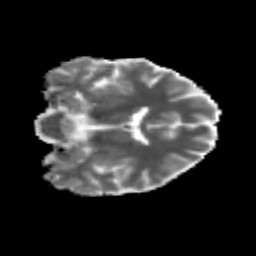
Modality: MD
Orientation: coronal
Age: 23
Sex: female
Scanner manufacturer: siemens
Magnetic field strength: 3 T
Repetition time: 3.5 s
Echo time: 0.125 s